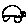
Label: car